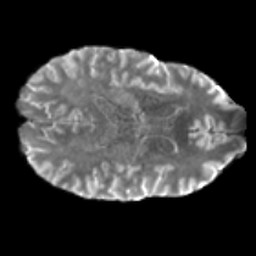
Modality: T2w
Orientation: axial
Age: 46
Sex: male
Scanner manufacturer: ge
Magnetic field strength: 3 T
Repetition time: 3.335 s
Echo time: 0.0868 s